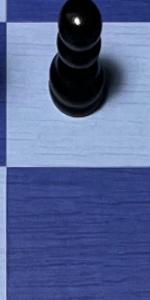
Label: Empty